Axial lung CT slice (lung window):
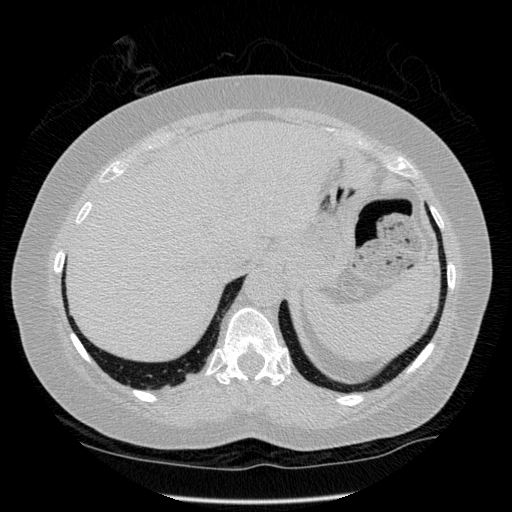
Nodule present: no